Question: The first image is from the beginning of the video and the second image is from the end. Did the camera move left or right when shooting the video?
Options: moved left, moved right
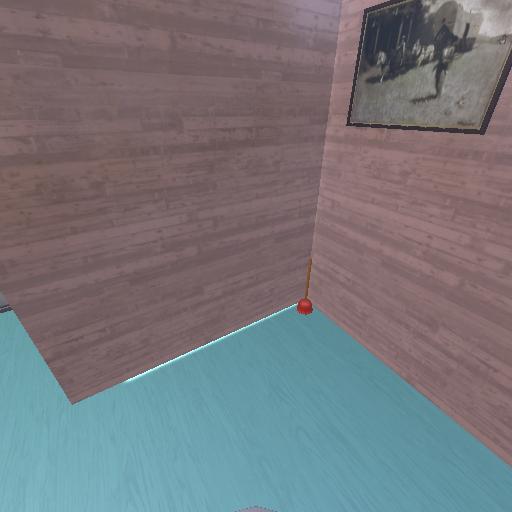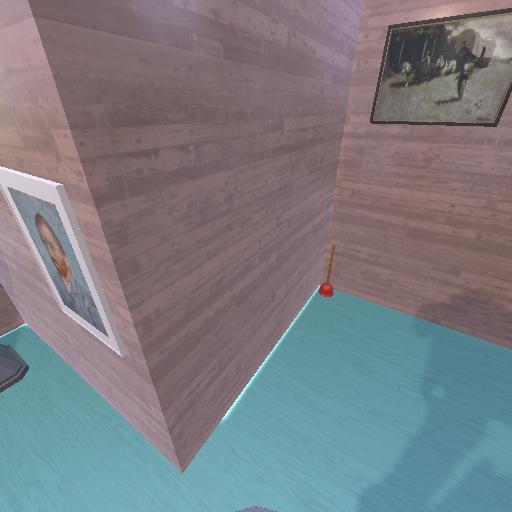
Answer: moved left